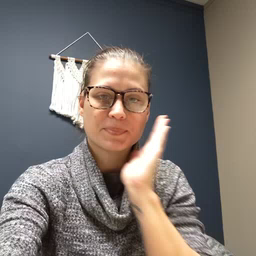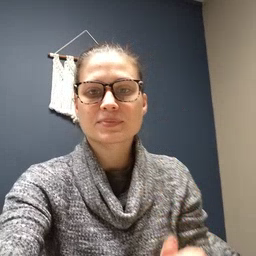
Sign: nap